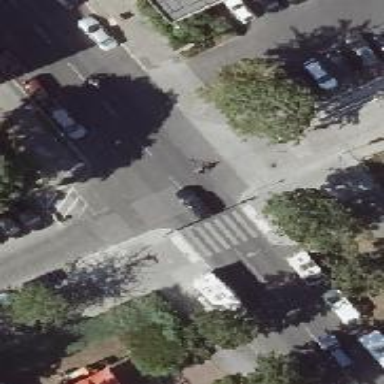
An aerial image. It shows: Marked zebra crossing on the road. The crossing is indicated by zebra markings.